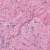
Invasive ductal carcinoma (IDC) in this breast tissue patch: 1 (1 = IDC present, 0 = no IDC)